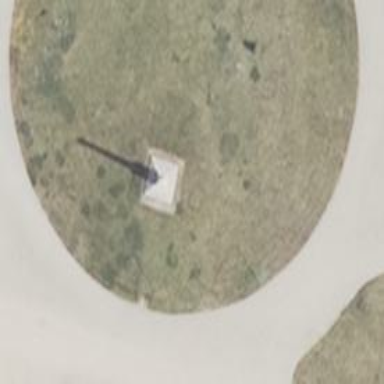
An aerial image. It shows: Historic obelisk memorial.